Question: I'm using the NSAttributedString UIKit Additions to draw an attributed string in a UIView. The problem I have is that despite using a value of 'NSWritingDirectionNatural' for the 'baseWritingDirection' property of my paragraph style, text always defaults to left-to-right.
Here's how I form the attributed string (simplified):
'''
NSString *arabic = @"l`Sm@ llyby@ lt'mynh tnfydh lqrr lmw'tmr lwTny l`m. y'ty dhlk b`dm '`ln llw llyby lmtq`d khlyf@ Hftr 'nh Tlb mn lmjls l'`l~ llqD ldwl@ Ht~ lntkhbt lnyby@ lqdm@";
NSMutableParagraphStyle *paragraph = [[NSMutableParagraphStyle alloc] init];
paragraph.baseWritingDirection = NSWritingDirectionNatural;
paragraph.lineBreakMode = NSLineBreakByWordWrapping;
NSMutableDictionary *attributes = [[NSMutableDictionary alloc] init];
attributes[NSParagraphStyleAttributeName] = paragraph;
NSAttributedString *string = [[NSAttributedString alloc]
initWithString:arabic
attributes:attributes];
'''
And here's how I draw the text:
'''
- (void)drawRect:(CGRect)rect {
[self.attributedText drawWithRect:rect
options:NSStringDrawingUsesLineFragmentOrigin
context:nil];
}
'''
And yet it still flows from left to right:

What am I missing?
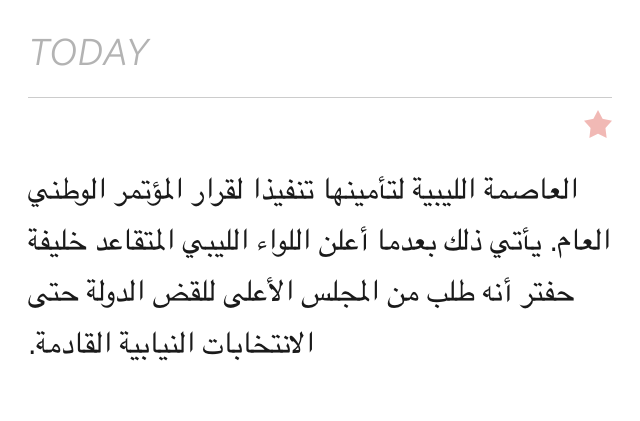
Answer: I don't believe the writing direction will be automatically set for you using baseWritingDirection unless you switch languages on the device:
For some reason the text you have still doesn't seem to work even with arabic selected without adding the language to your supported localizations. This character seemed to work without doing that for me: ktb
Also, it looks like Xcode <URL> in hardcoded arabic strings so that may be screwing with some of this copy and paste.
You can use <URL> to manually set the language.